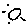
Label: sun